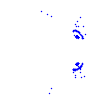
Particle: kaon